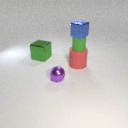
small green rubber cylinder above large red rubber cylinder